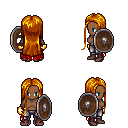
a pixel art fantasy rpg character, female body template, human, dark skin, red tattered cape, metal pants, dark blonde extra-long hairstyle, gold gloves, maroon shoes, shield, four views (front, back, left, right), 2x2 character sprite sheet, small pixel art, hard edges, no anti-aliasing